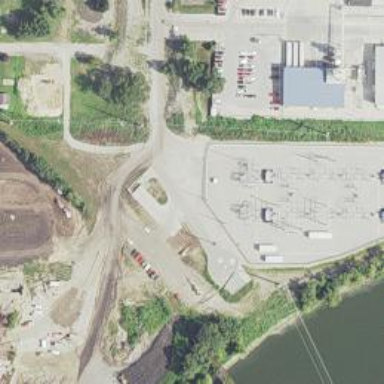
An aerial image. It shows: Transmission-level power substation.